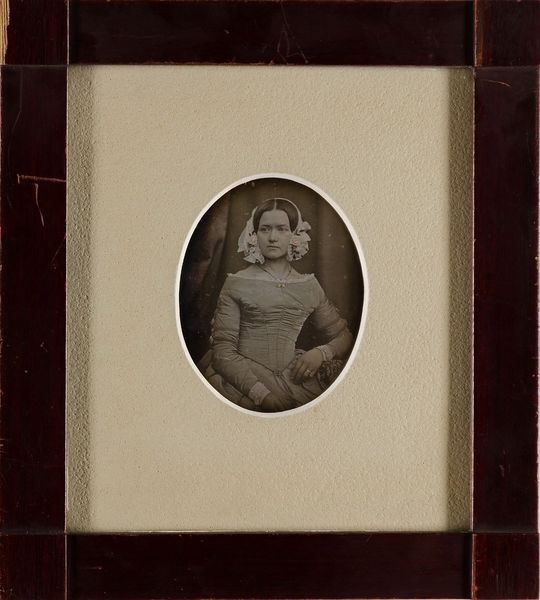
Titel: Johanna Maria Margaretha Hertz, geb. Stegen
Standort: Hamburg
Institution: Museum für Kunst und Gewerbe Hamburg
Schlagwörter: frau, portrait, figur, kopfbedeckung, foto, fotografie, photographie, photo, gerahmt, lichtbild, handkoloriert, daguerreotypie, bildwerke, angewandte und bildende kunst, hessische systematik, porträt, porträtfotografie, porträtphotographie, hüftbild, handkolorierung